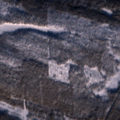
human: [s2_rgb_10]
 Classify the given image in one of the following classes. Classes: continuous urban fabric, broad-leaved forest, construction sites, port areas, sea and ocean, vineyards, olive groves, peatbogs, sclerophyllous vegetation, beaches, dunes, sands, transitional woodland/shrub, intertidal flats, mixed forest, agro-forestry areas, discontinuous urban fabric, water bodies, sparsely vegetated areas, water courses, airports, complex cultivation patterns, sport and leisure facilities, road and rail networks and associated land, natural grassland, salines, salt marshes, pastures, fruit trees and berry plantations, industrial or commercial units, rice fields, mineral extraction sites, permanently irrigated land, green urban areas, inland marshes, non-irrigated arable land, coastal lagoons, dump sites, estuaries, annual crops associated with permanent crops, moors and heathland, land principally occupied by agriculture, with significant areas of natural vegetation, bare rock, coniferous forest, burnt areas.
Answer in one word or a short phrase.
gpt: mixed forest, transitional woodland/shrub